Current action and preconditions to check: trajectory_clear

Your task: For each precondition in the list above, predict whether it will hold at this action.

Consider the current scene as observed from the mobile robot's camera, and analyze the predicted future states of all dynamic agents (e.g., people, animals, vehicles, or any moving entities) within the NEXT SECOND.

IMPORTANT: Only answer "very likely" if you are absolutely certain—based on strong, clear evidence—that a dynamic agent will violate the precondition in the predicted future state. Do NOT answer "very likely" for unlikely, ambiguous, or low-probability risks.

Ask yourself for each precondition: Is there a high probability, with clear and convincing evidence, that the predicted future states of any dynamic agent will interfere with the predicted future state of the currently executing action within the NEXT SECOND, causing that precondition to fail?

Assess the risk level based on these predictions. Use "likely" or "very likely" if motions create a clear risk of interference.

Use "neutral" or "improbable" if agents are nearby but their predicted paths are clearly diverging or non-conflicting.

Failure Risk Categories: "very improbable", "improbable", "neutral", "likely", "very likely"

Answer Format: Output ONLY the probability_of_failure value from these categories: "very improbable", "improbable", "neutral", "likely", "very likely"

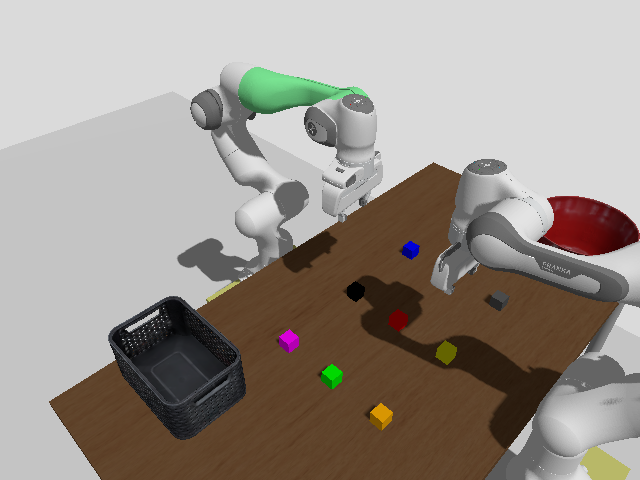

Answer: very improbable